Field crop: maize
Growth stage: 2
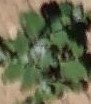
Species: chenopodium